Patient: sex F, age 63
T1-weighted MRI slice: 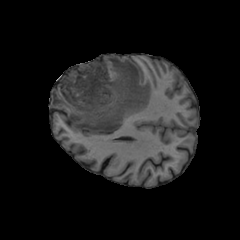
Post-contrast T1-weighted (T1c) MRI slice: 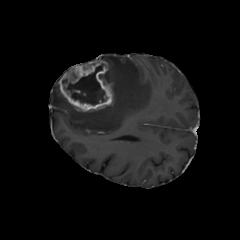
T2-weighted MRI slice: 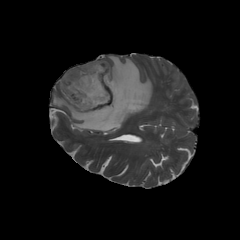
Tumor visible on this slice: yes
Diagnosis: Glioblastoma, IDH-wildtype
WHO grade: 4